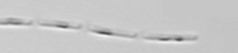
Label: Skeletonema